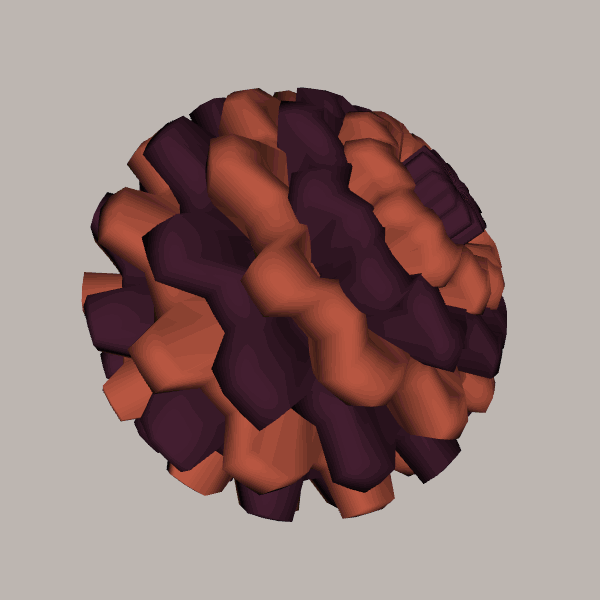
Background: light